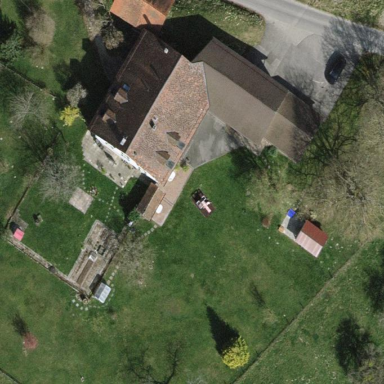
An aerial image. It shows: Farmyard area.